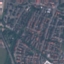
Land use / land cover class: Residential